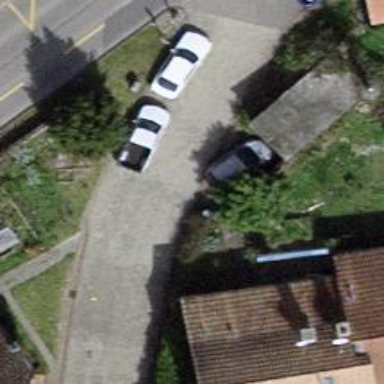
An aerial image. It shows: Paved road in living street.